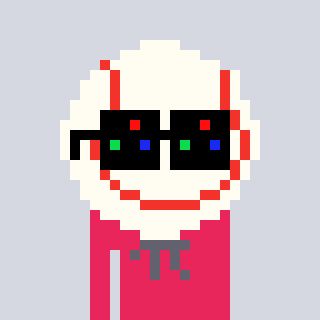
a pixel art character with square black sunglasses, a baseball ball-shaped head and a redpinkish-colored body on a cool background